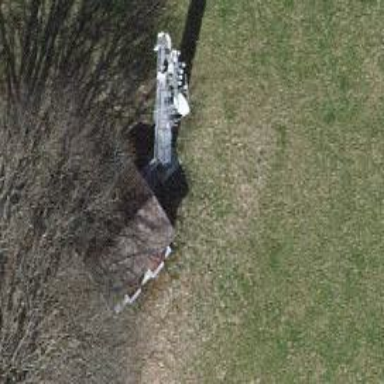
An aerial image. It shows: Communication tower.